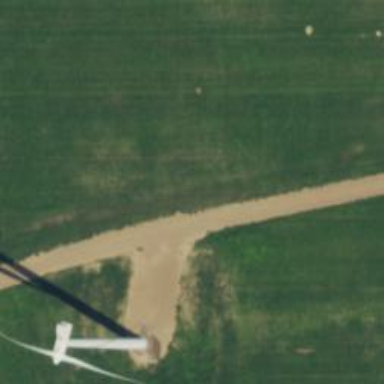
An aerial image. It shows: Road leading to wind farm area designated for service vehicles.